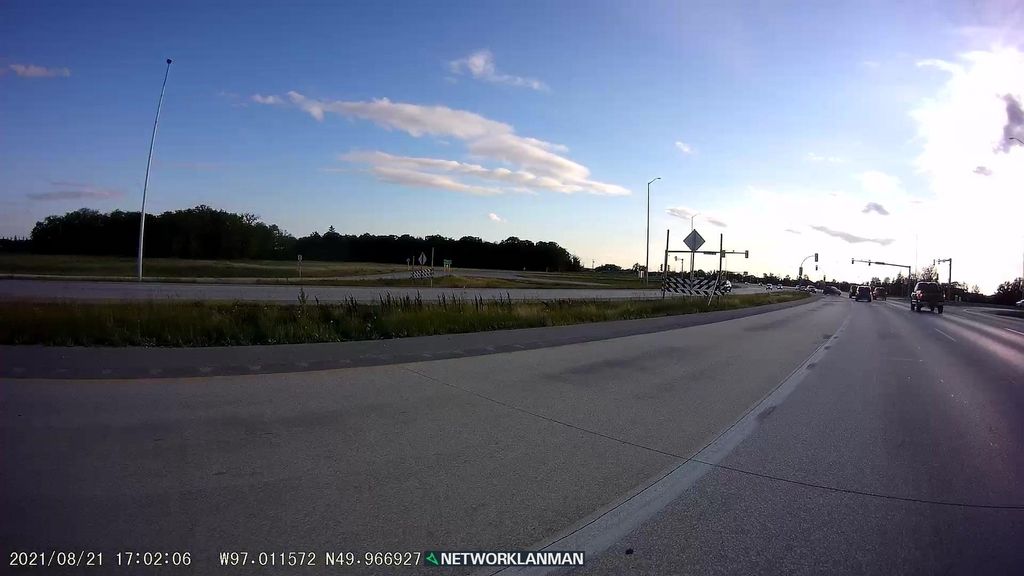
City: winnipeg